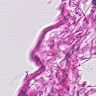
Metastatic tissue present: no